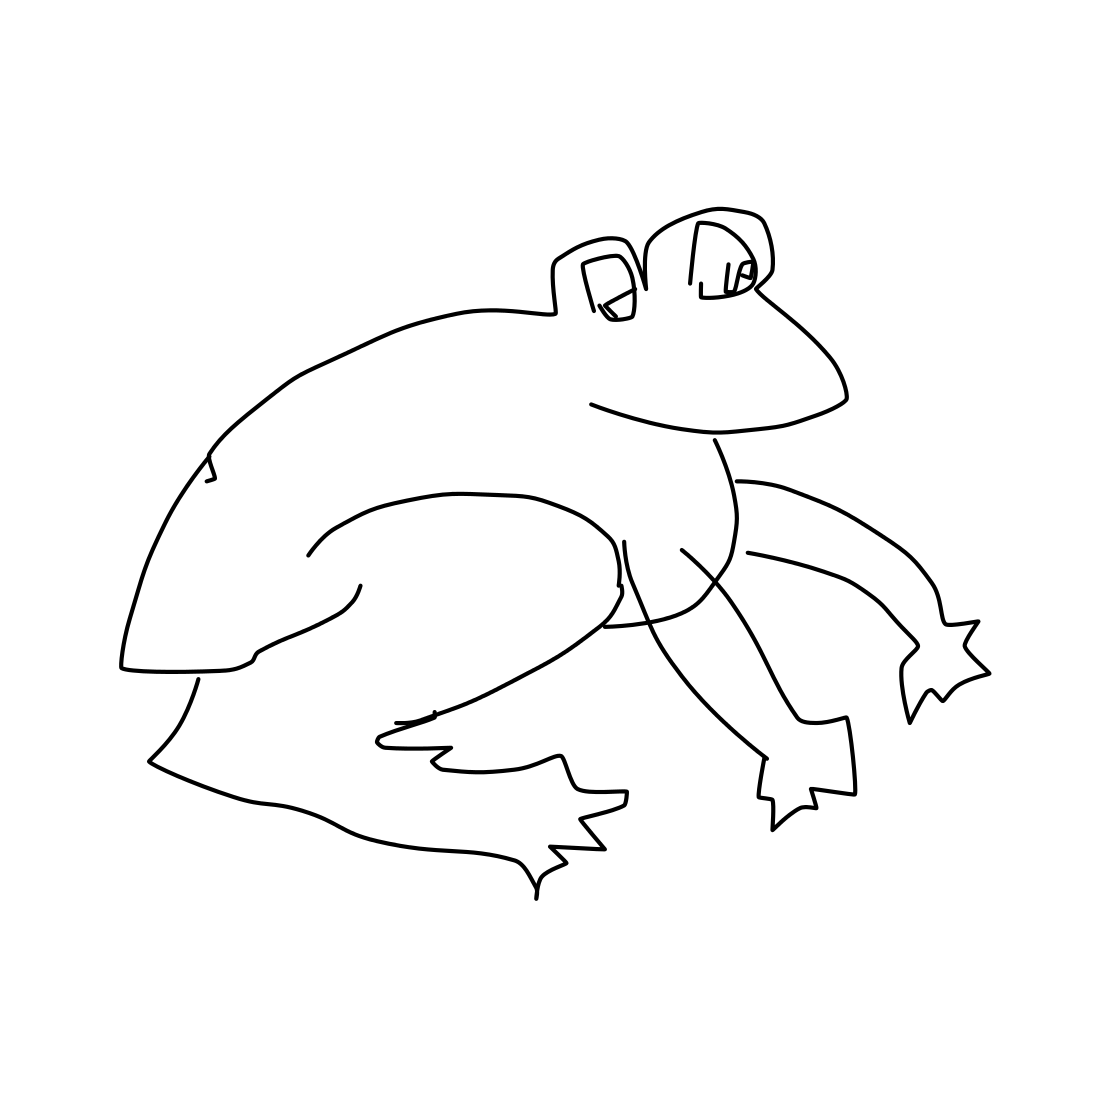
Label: frog